Question: I've been trying to re-upload a previously uploaded app (it originally failed submission), but both the 'Validate' and the 'Submit' button in Organiser crash Organiser itself before finishing. This has been happening for about three days now, and I haven't heard a word back from the iTunesConnect helpdesk. I am running the lastest Xcode 3.2.5 with iOS 4.2.1, and downloaded and installed the latest Application Tools as instructed. Everything installed fine.
I'm getting a:

with:
>
I know that this isn't the place to debug Apple apps - but someone must have had this happen and figured out how to get past it? I'm getting no joy from apple :(
thanks
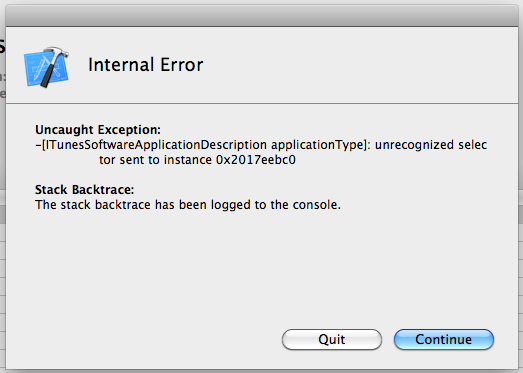
Answer: As a work around, you could try Application Loader.app in /Developer/Applications/Utilities.
I generally find this more reliable.